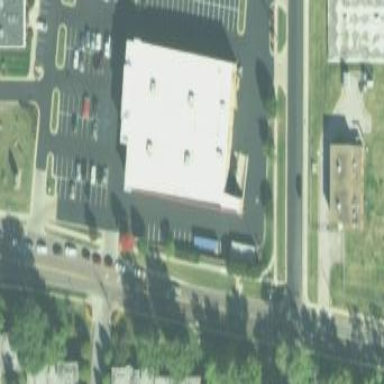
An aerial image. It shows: Building.